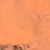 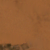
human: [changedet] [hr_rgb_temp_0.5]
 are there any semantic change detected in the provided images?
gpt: No change was made.